Field crop: maize
Growth stage: 2
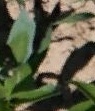
Species: maize